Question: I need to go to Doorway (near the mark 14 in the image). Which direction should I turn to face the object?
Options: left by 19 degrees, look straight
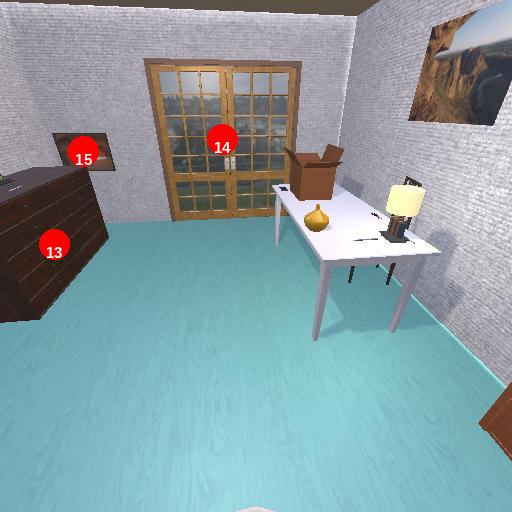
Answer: left by 19 degrees